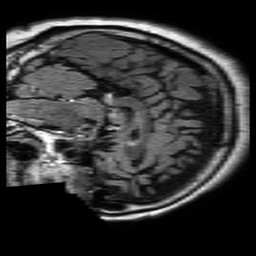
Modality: FLAIR
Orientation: sagittal
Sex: female
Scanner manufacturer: philips
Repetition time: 11 s
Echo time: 0.125 s